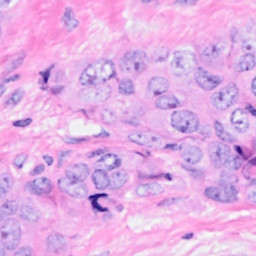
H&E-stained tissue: Breast